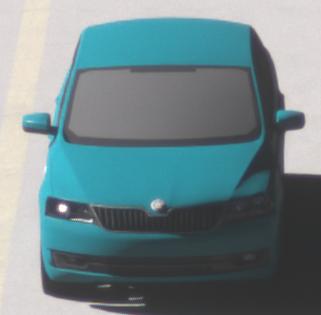
Make: Skoda
Model: Rapid
Detailed model: Rapid 1.2 Active Limousine
Model produced from: 2012/10
Model produced until: 2015/04
Doors: 5
Color: blue
Road condition: dry road
Daytime: morning or afternoon
Contrast: high contrast